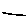
Label: line